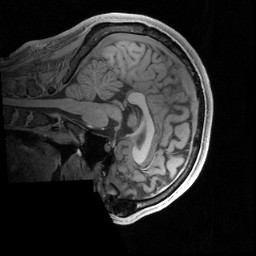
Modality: T1w
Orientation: sagittal
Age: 22
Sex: male
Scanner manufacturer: siemens
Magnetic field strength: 3 T
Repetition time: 2.4 s
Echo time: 0.00224 s